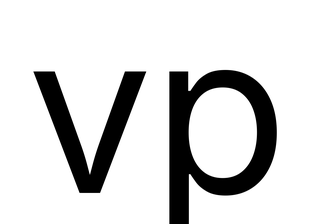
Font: Inter_Regular